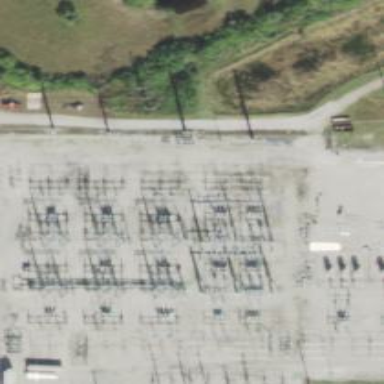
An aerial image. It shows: Switch for power supply.